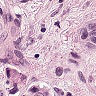
Metastatic tissue present: yes